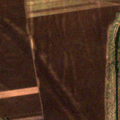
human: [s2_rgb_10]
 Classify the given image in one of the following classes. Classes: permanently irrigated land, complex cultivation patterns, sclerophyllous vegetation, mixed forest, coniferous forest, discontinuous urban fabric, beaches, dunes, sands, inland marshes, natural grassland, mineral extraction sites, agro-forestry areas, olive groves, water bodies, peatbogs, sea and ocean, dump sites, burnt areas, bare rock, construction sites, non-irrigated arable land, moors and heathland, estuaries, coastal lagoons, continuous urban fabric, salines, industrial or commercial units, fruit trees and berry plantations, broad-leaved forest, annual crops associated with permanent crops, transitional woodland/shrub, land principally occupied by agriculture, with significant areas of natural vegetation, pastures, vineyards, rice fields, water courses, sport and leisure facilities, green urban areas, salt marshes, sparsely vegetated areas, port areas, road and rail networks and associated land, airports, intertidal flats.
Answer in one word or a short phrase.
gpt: non-irrigated arable land, transitional woodland/shrub, water courses